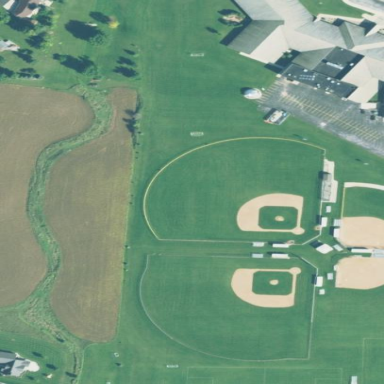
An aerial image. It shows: Baseball pitch for leisure land.